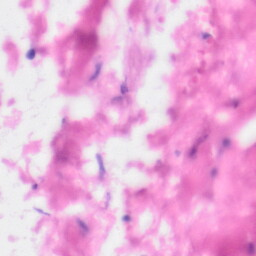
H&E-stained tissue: Kidney